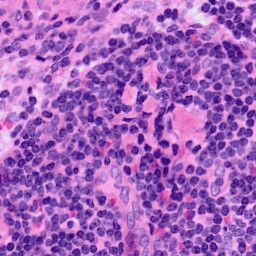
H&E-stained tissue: LymphNode